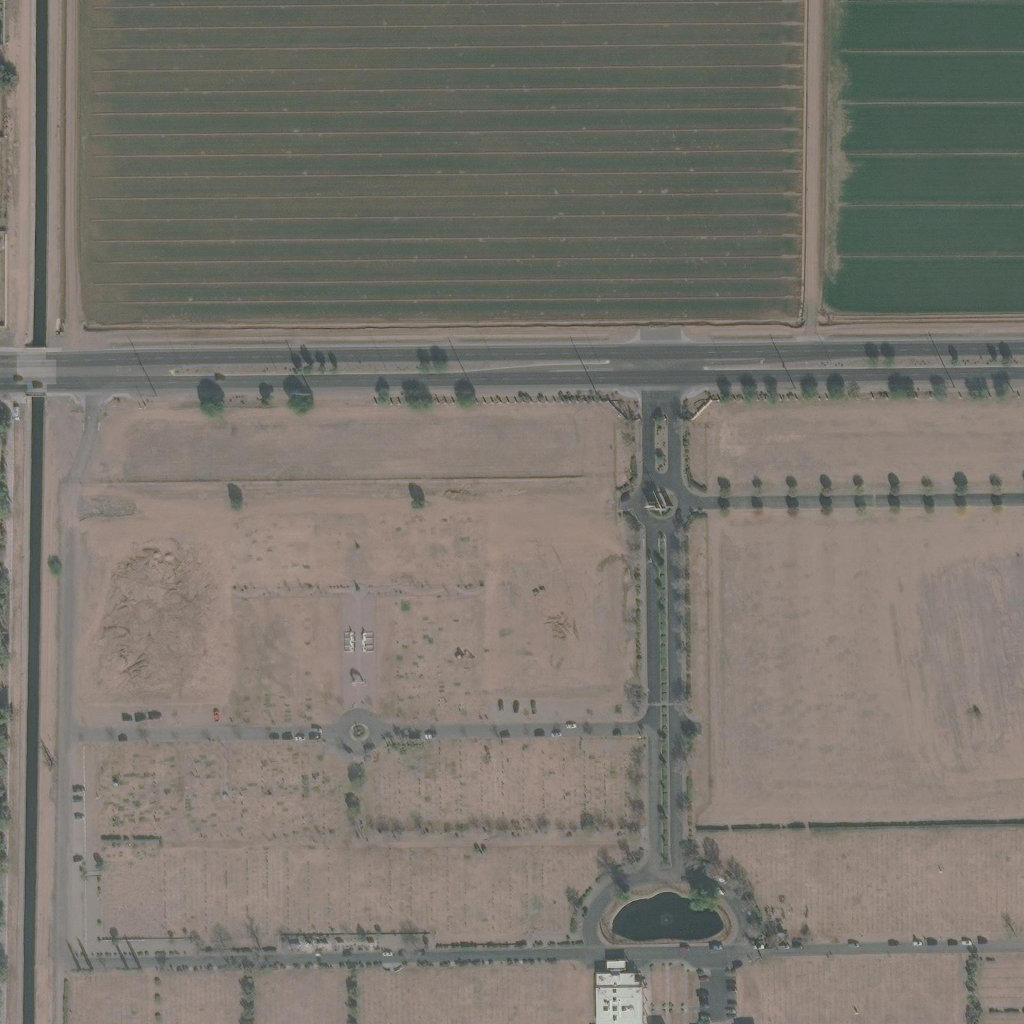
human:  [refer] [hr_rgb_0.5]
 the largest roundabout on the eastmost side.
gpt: <box>[[61, 45, 67, 51, 0]]</box>